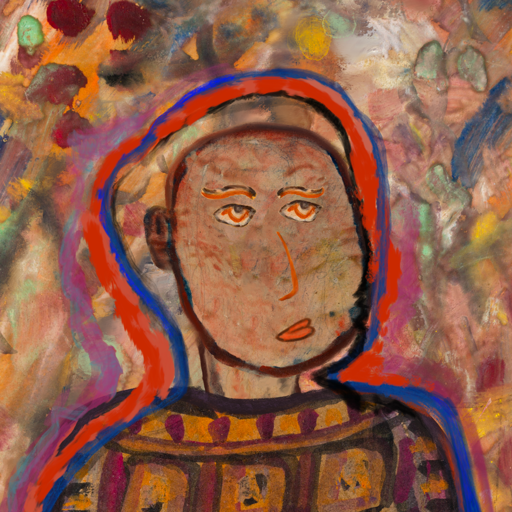
Background: Mother_And_Son_Mother, Head And Neck Side: Orphan, Face Side: Experience, Bust: Doll, Hair Side: Experience, Head Accessory: Blank, Second Necklace: Blank, Necklace: Blank, Baby: Blank